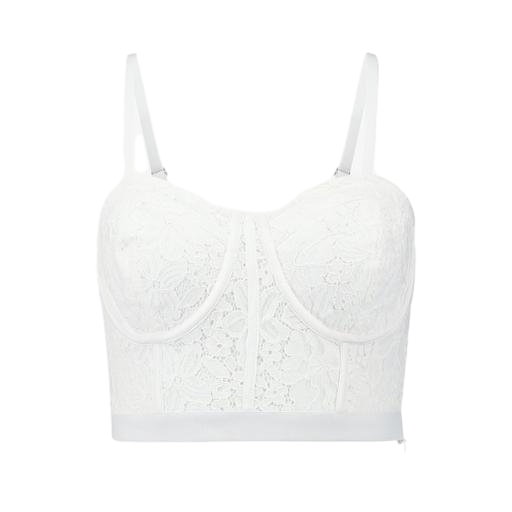
bralette top, bra top, sexy bralette top, white background